Question: I am trying to make a chart that is very similar to the one here I can't seem to figure out how to outline the bars and make sure the fill is in the right order.

This is the current code ive compiled so far and make a few comments on what I've been trying to fix
'''
#what is a factor in R? It is a categorical variable
library(ggplot2)
df <- read.csv("nyplots Rstudio.csv", stringsAsFactors = FALSE)
# the fill is not in the right order
# the line colors not good
# no y axis
# facets per Country
#bonus: TOOLTIPS
ggplot( df, aes(x = (Year),
y = Percentage,
col = Party,
fill = (Ideology) ) ) +
geom_col (position = "fill") +
scale_fill_manual(values = c("red", "white", "grey", "light grey")) +
theme_classic()
theme(axis.title.y=element_blank(),
axis.text.y=element_blank(),
axis.ticks.y=element_blank())
'''
'dput' of data
'''
structure(list(Country = c("Hungary", "Hungary", "Hungary", "Hungary",
"Hungary", "Hungary", "Hungary", "Hungary", "Hungary", "Hungary",
"Hungary", "Hungary", "Italy", "Italy", "Italy", "Italy", "Italy",
"Italy", "Italy", "Italy", "Italy", "Italy", "Italy", "Italy"
), Year = c(1998L, 1998L, 1998L, 1998L, 1998L, 1998L, 1998L,
2002L, 2002L, 2002L, 2002L, 2002L, 1996L, 1996L, 1996L, 1996L,
1996L, 1996L, 1996L, 2000L, 2000L, 2000L, 2000L, 2000L), Party = c("FIDESZ",
"MIEP", "FKgP", "Other", "SZDSZ", "Munklaspart", "Socialist Party ",
"FIDESZ", "MIEP", "Other", "SZDSZ", "Socialist Party ", "FIDESZ",
"MIEP", "FKgP", "Other", "SZDSZ", "Munklaspart", "Socialist Party ",
"FIDESZ", "MIEP", "Other", "SZDSZ", "Socialist Party "), Percentage = c(28.2,
5.6, 13.8, 8.3, 7.9, 4.1, 32.3, 41.1, 4.4, 6.9, 5.6, 42.1, 28.2,
5.6, 13.8, 8.3, 7.9, 4.1, 32.3, 41.1, 4.4, 6.9, 5.6, 42.1), Ideology = c("far-right",
"far-right", "far-right", "other", "center", "center", "center",
"far-right", "far-right", "other", "center", "center", "far-right",
"far-right", "far-right", "other", "center", "center", "center",
"far-right", "far-right", "other", "center", "center")), class = "data.frame", row.names = c(NA,
-24L))
'''
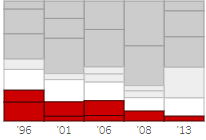
Answer: Here is the code that output the graph with detail explaination
'''
library(ggplot2)
library(dplyr)
library(forcats)
# Using colors vector with name to ensure the right color was asigned to right one
iodeology_color <- c("grey", "white", "red")
names(iodeology_color) <- c("other", "center", "far-right")
# Convert character to factors with levels -
# ggplot2 automatically order the bar by factor levels
df$Ideology <- factor(df$Ideology, levels = c("other", "center", "far-right"))
df <- df %>% arrange(Ideology, Country)
df$Party <- factor(df$Party, levels = unique(df$Party))
# using forcats::fct_relevel to order "Other before every thing else
# (the 1st one appear to be on top of the stacked bar plot)
df$Party <- fct_relevel(df$Party, "Other", after = 0L)
ggplot(df, aes(x = (Year),
y = Percentage,
# instead of using col (color) for Party - group as party
group = Party,
fill = (Ideology) ) ) +
# then here color is define as black so it outline the bar with black line
geom_col(color = "black", position = "fill", size = .5) +
scale_fill_manual(values = iodeology_color) +
theme(axis.title.y=element_blank(),
axis.text.y=element_blank(),
axis.ticks.y=element_blank(),
# add legend background for easier to read the white fill legend.
legend.background = element_rect(fill="lightblue",
size=0.5, linetype="solid"))
'''
Output graph
<URL>